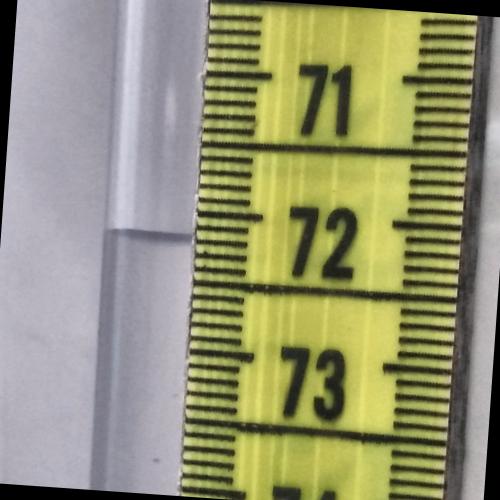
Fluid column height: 72.2 cm